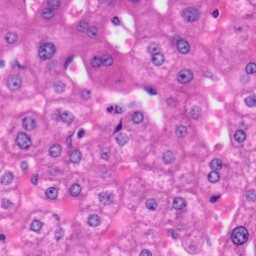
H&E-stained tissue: Liver